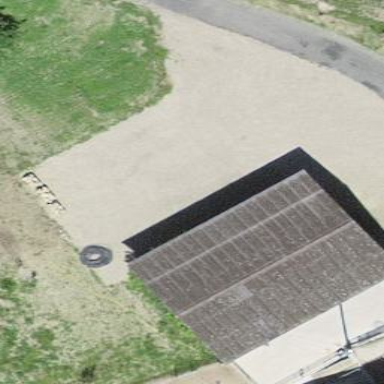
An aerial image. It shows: Shed.